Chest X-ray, AP view. Patient: 58 years old, sex F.
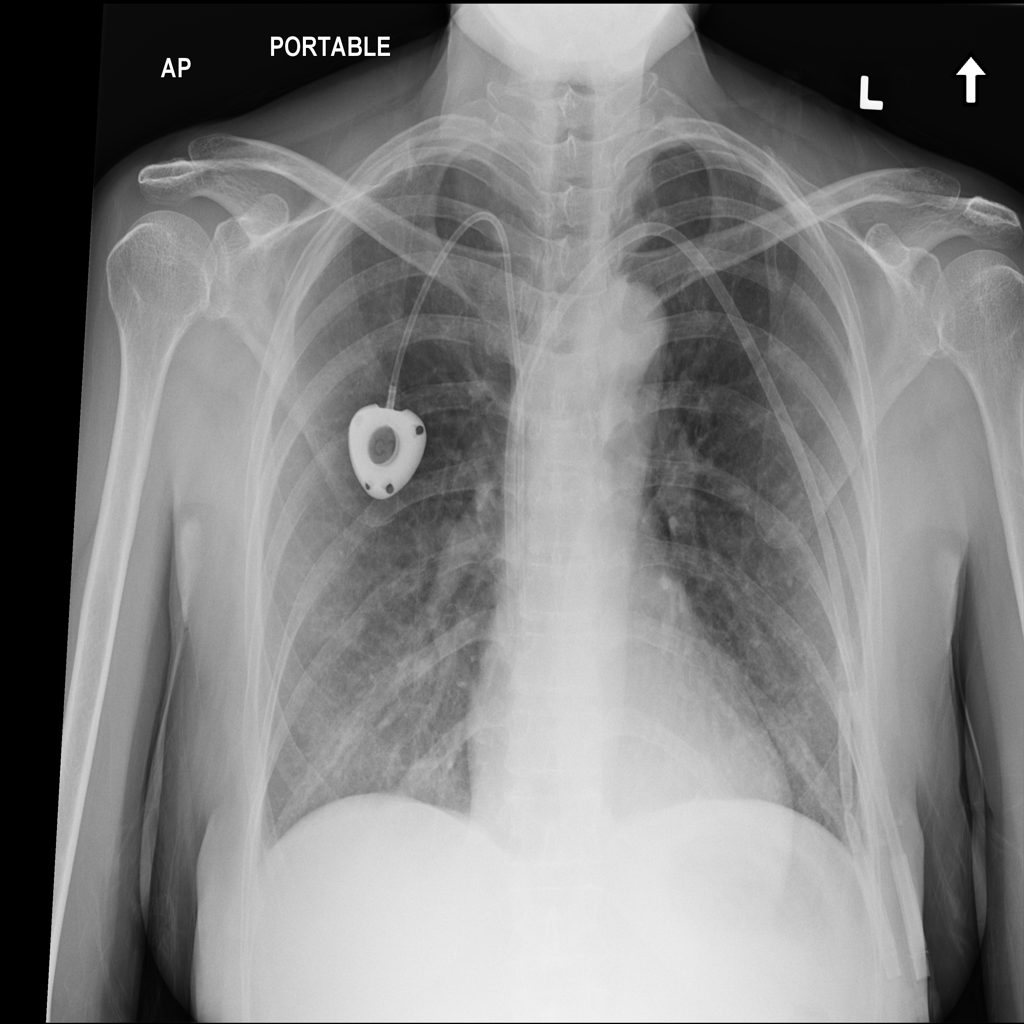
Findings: No Finding